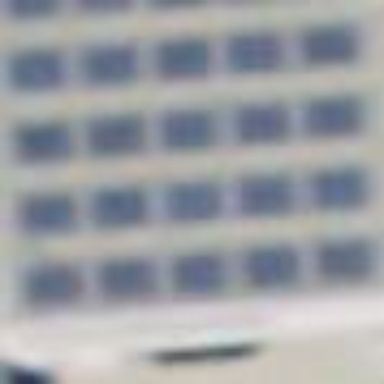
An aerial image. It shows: Solar photovoltaic panel generator.